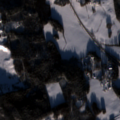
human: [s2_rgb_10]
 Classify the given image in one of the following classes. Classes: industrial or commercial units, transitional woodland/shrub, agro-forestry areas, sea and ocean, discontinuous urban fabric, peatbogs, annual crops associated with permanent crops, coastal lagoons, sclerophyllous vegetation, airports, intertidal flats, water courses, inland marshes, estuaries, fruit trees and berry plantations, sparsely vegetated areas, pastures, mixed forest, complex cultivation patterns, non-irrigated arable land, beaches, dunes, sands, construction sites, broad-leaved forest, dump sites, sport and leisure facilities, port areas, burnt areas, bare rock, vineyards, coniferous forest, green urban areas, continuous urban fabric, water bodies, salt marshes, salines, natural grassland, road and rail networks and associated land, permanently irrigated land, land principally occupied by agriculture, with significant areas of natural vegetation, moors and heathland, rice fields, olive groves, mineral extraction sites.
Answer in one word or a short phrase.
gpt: non-irrigated arable land, coniferous forest, mixed forest